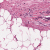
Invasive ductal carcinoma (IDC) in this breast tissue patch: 0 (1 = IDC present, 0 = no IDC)